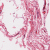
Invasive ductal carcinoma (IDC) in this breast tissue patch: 0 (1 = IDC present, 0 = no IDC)